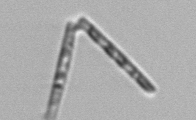
Label: Thalassionema